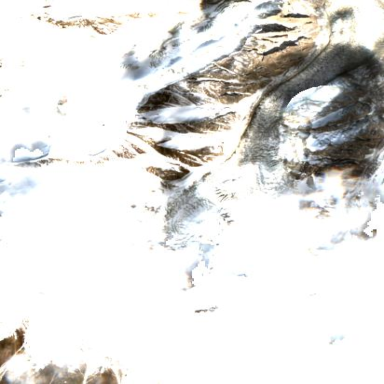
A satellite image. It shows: Stunning view of glacier.